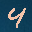
Label: 4